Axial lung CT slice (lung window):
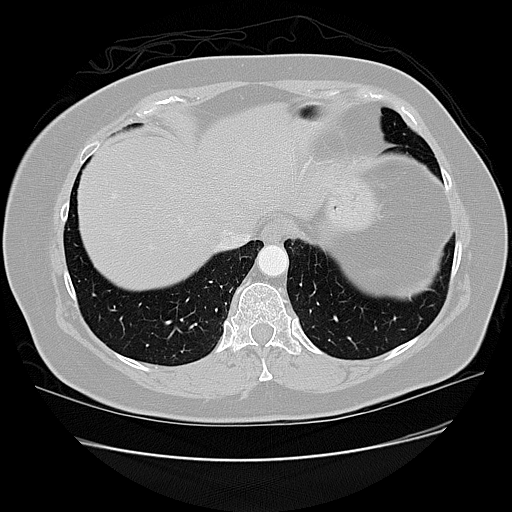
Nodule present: no